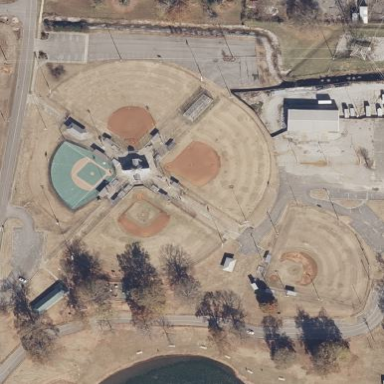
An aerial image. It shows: Baseball pitch for leisure land activities.